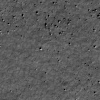
Atmospheric dust classification: not_dusty